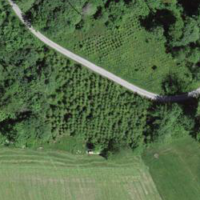
EUNIS habitat code: 43
Species observed at this site:
Chamaenerion angustifolium
Cirsium arvense